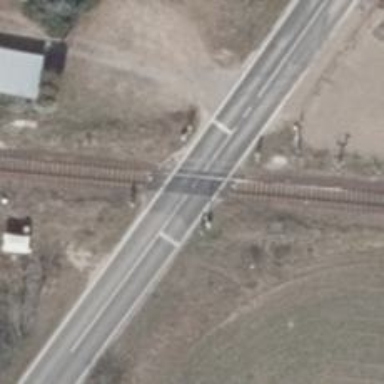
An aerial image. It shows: Level crossing with lights and saltire.